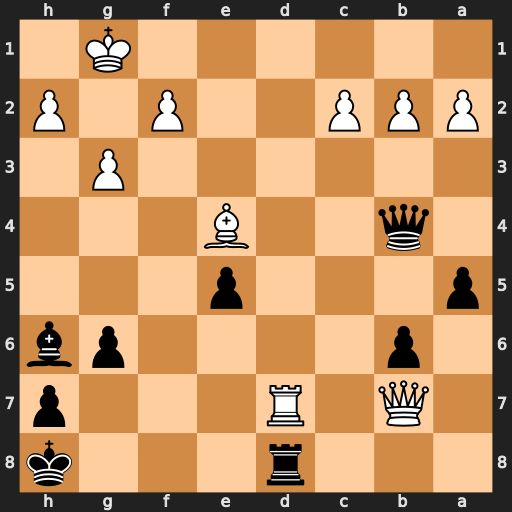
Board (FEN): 3r3k/1Q1R3p/1p4pb/p3p3/1q2B3/6P1/PPP2P1P/6K1
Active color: b
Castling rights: -
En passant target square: -
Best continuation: Rxd7 Qxd7 Qe1+ Kg2 Qxe4+